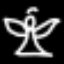
Label: angel